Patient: sex M, age 61
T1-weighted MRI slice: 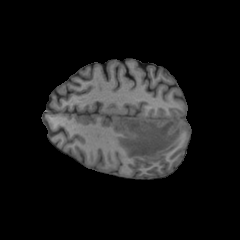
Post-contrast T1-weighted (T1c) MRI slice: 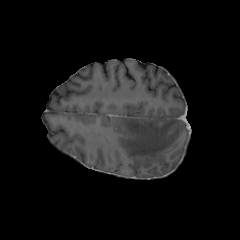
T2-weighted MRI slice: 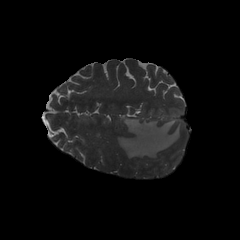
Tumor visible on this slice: yes
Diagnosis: Glioblastoma, IDH-wildtype
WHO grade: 4